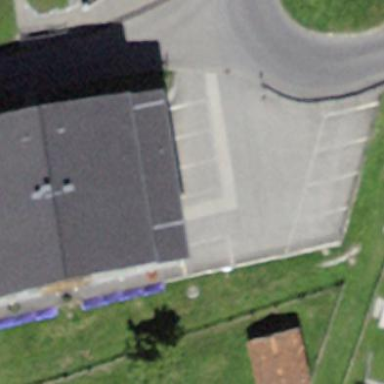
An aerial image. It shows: Parking area.